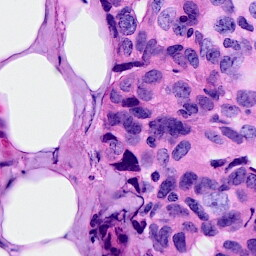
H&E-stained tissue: Breast